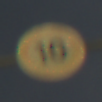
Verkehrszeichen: Geschwindigkeit10
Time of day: Night
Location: Outdoor (Urban)
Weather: PartlyCloudy
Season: NotSpecified
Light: Artificial